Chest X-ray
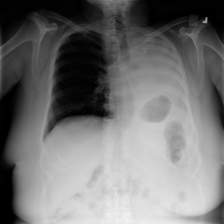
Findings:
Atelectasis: negative
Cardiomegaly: negative
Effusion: negative
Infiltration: negative
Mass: negative
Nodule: negative
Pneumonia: negative
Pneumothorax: negative
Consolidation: negative
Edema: negative
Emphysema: negative
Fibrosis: negative
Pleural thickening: negative
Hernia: negative